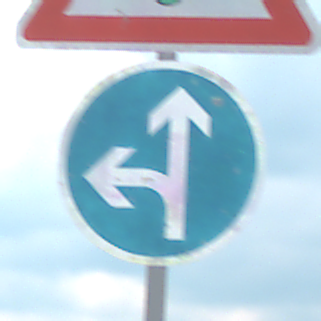
Verkehrszeichen: VorgeschriebeneFahrtrichtungGeradeausOderLinks
Zusatzzeichen oben: Lichtzeichenanlage
Umgebung: Outdoor, Nature
Tageszeit: MorningAfternoon
Wetter: PartlyCloudy
Licht: Natural
Jahreszeit: NotSpecified
Kontrast: LowContrast